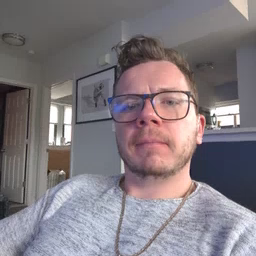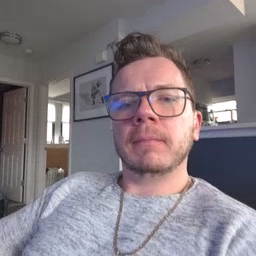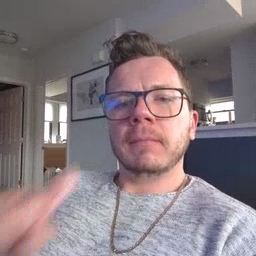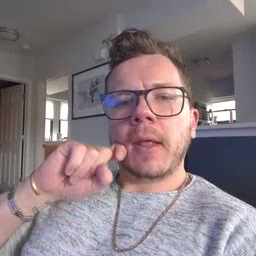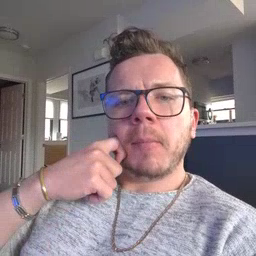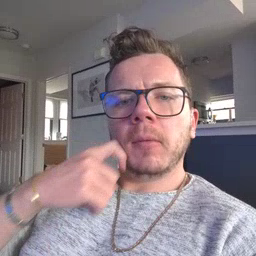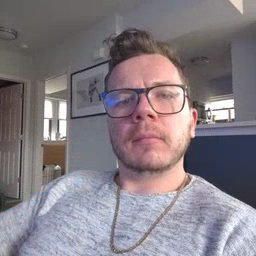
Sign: apple